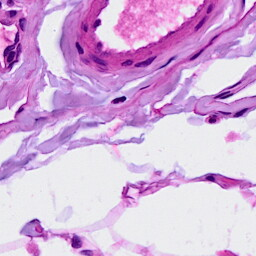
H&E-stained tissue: Breast